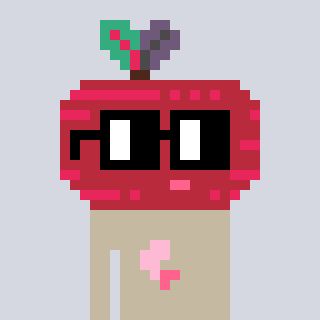
a pixel art character with square black glasses, a beet-shaped head and a bege-colored body on a cool background